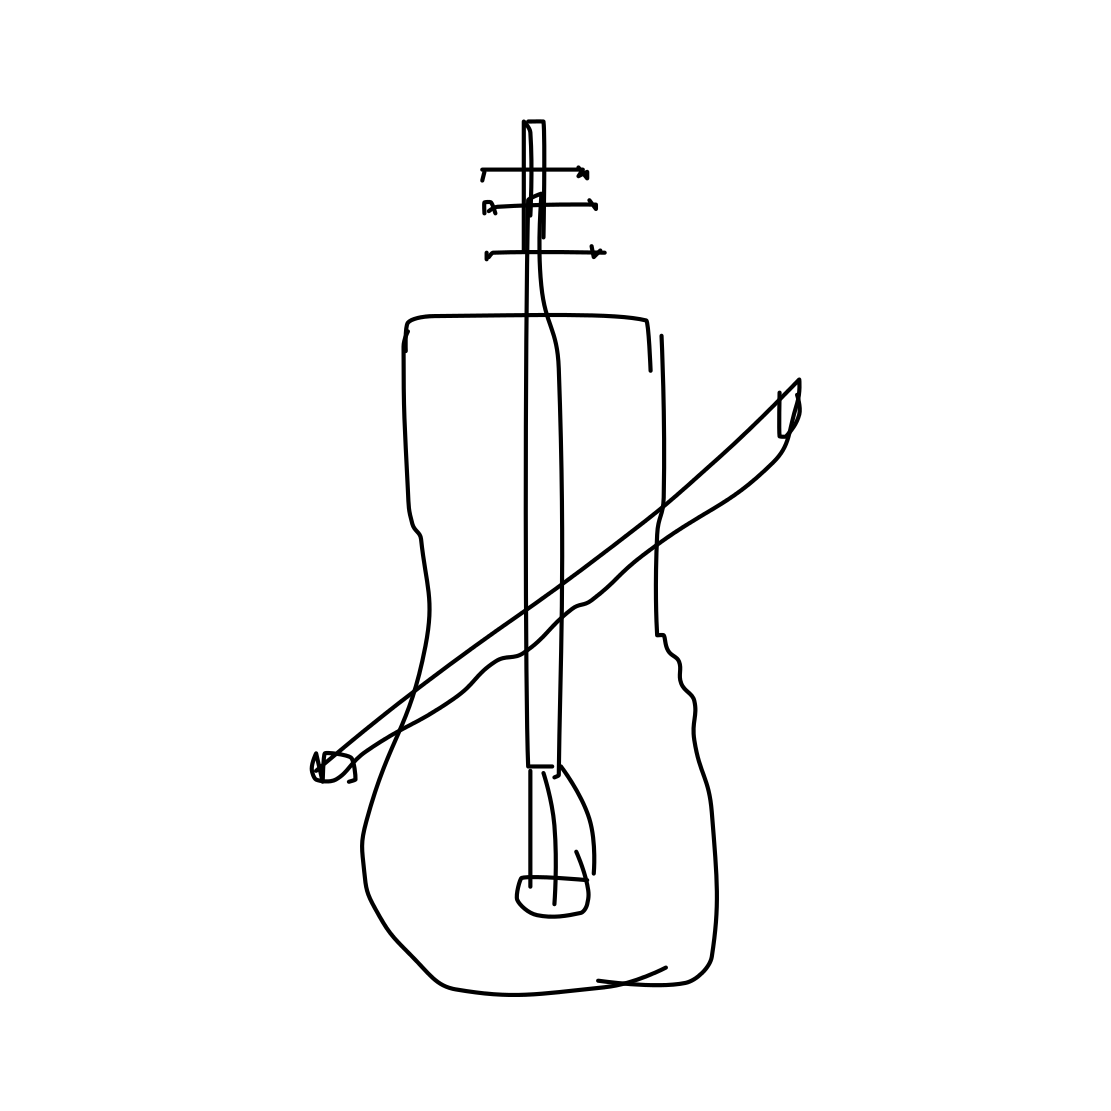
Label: violin